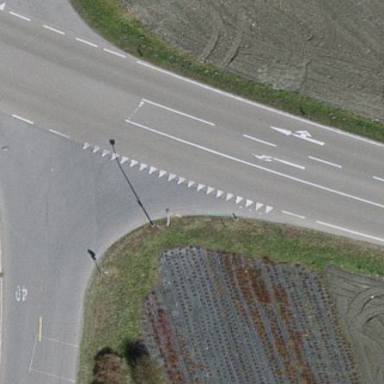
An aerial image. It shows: Secondary road with asphalt surface leading to roundabout junction.